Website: lowes
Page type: billing-address
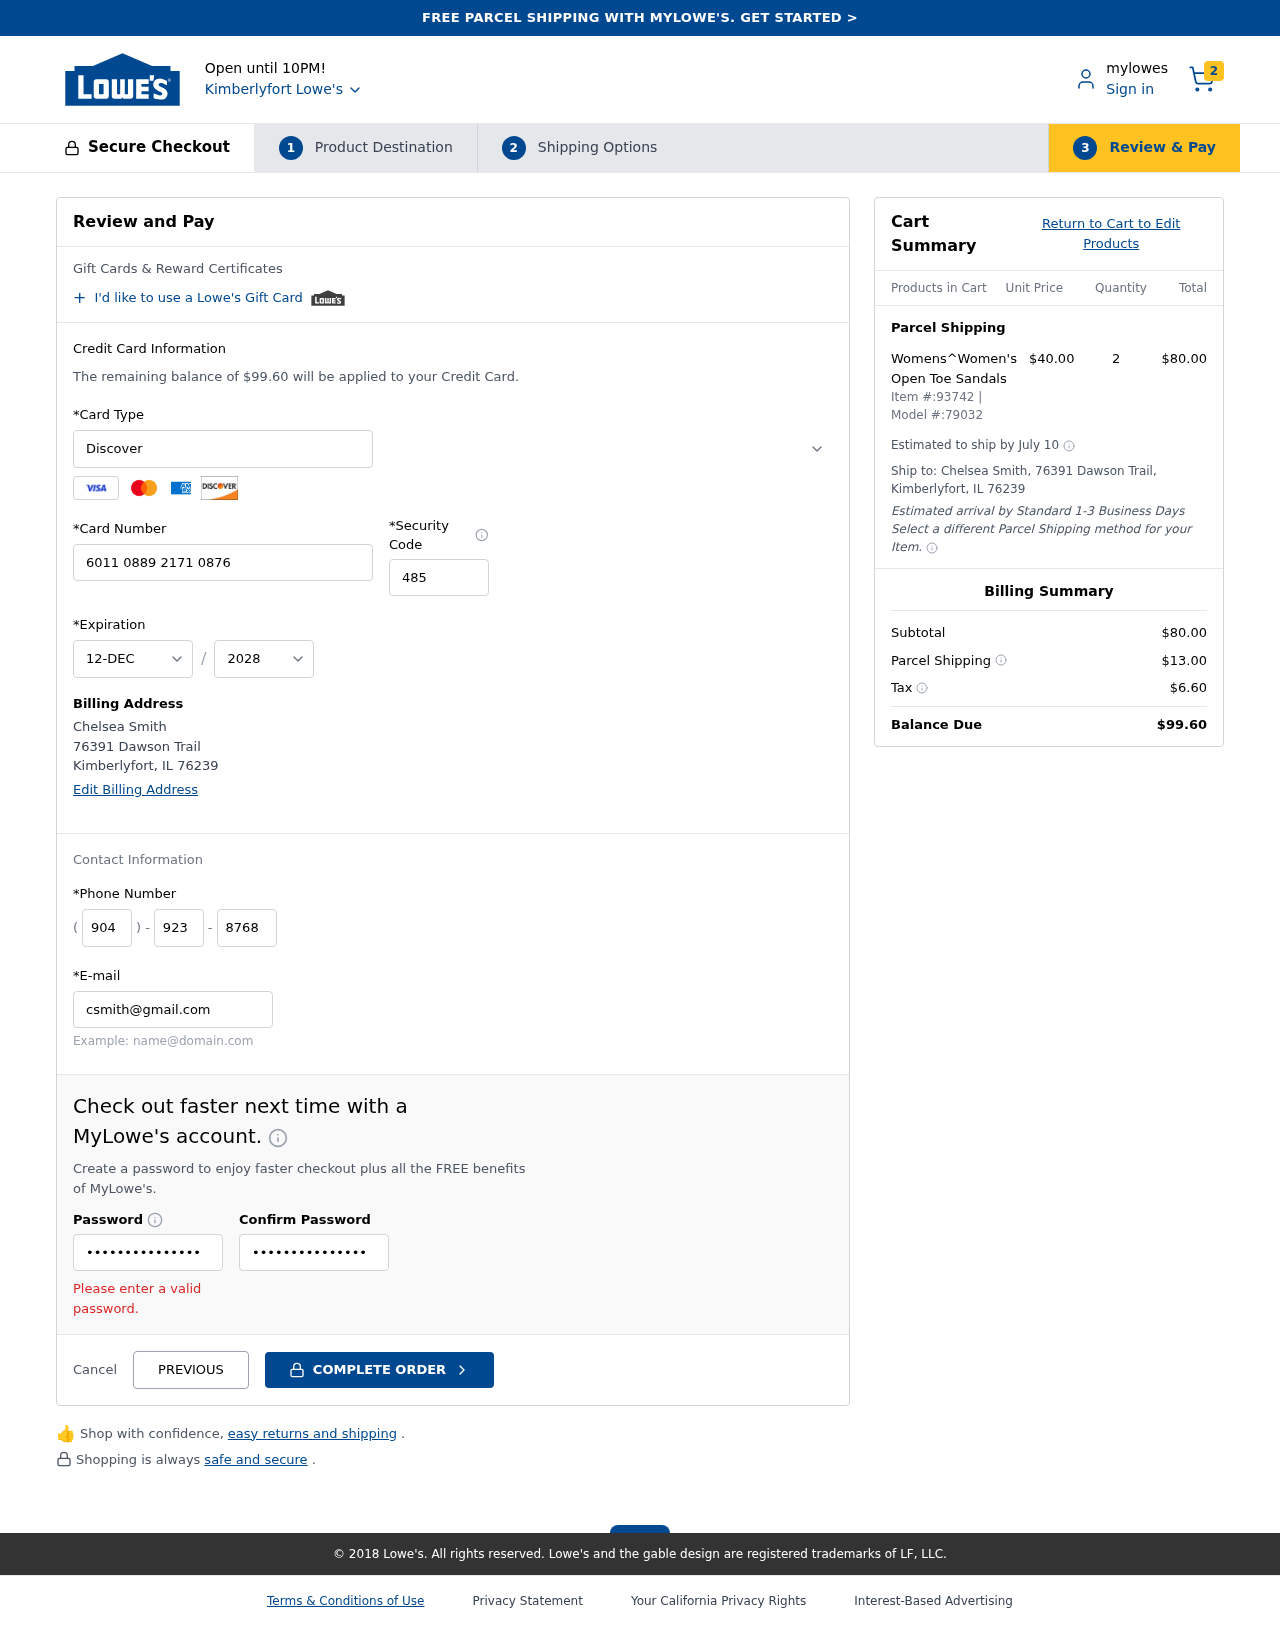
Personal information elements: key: PII_CARD_CVV
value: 485
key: PII_CARD_EXPIRY_MONTH
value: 12
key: PII_CARD_EXPIRY_YEAR
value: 28
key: PII_CARD_NUMBER
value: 6011 0889 2171 0876
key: PII_CARD_TYPE
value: Discover
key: PII_CITY
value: Kimberlyfort
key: PII_CITY_STATE_ZIP
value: Kimberlyfort, IL 76239
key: PII_EMAIL
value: csmith@gmail.com
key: PII_FULLNAME
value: Chelsea Smith
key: PII_PHONE_AREA
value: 904
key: PII_PHONE_PREFIX
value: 923
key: PII_PHONE_SUFFIX
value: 8768
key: PII_STREET
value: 76391 Dawson Trail
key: PII_FULLNAME2
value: Chelsea Smith
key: PII_STATE_ABBR
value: IL
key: PII_POSTCODE
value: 76239
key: PII_POSTCODE_FULL
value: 76239
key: PII_CITY_STATE
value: Kimberlyfort, IL
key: PII_POSTCODE_NUMERIC
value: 76239
Product elements: key: PRODUCT1_NAME
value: Womens^Women's Open Toe Sandals
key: PRODUCT1_PRICE
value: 40
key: PRODUCT1_QUANTITY
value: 2
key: PRODUCT_ITEM_NUMBER
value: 93742
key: PRODUCT_MODEL_NUMBER
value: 79032
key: PRODUCT1_LINE_TOTAL
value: $80.00
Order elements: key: ORDER_NUM_ITEMS
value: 2
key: ORDER_TOTAL
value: $99.60
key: ORDER_SHIPPING_DATE
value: July 10
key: ORDER_SUBTOTAL
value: $80.00
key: ORDER_SHIPPING_COST
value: $13.00
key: ORDER_TAX
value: $6.60